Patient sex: M
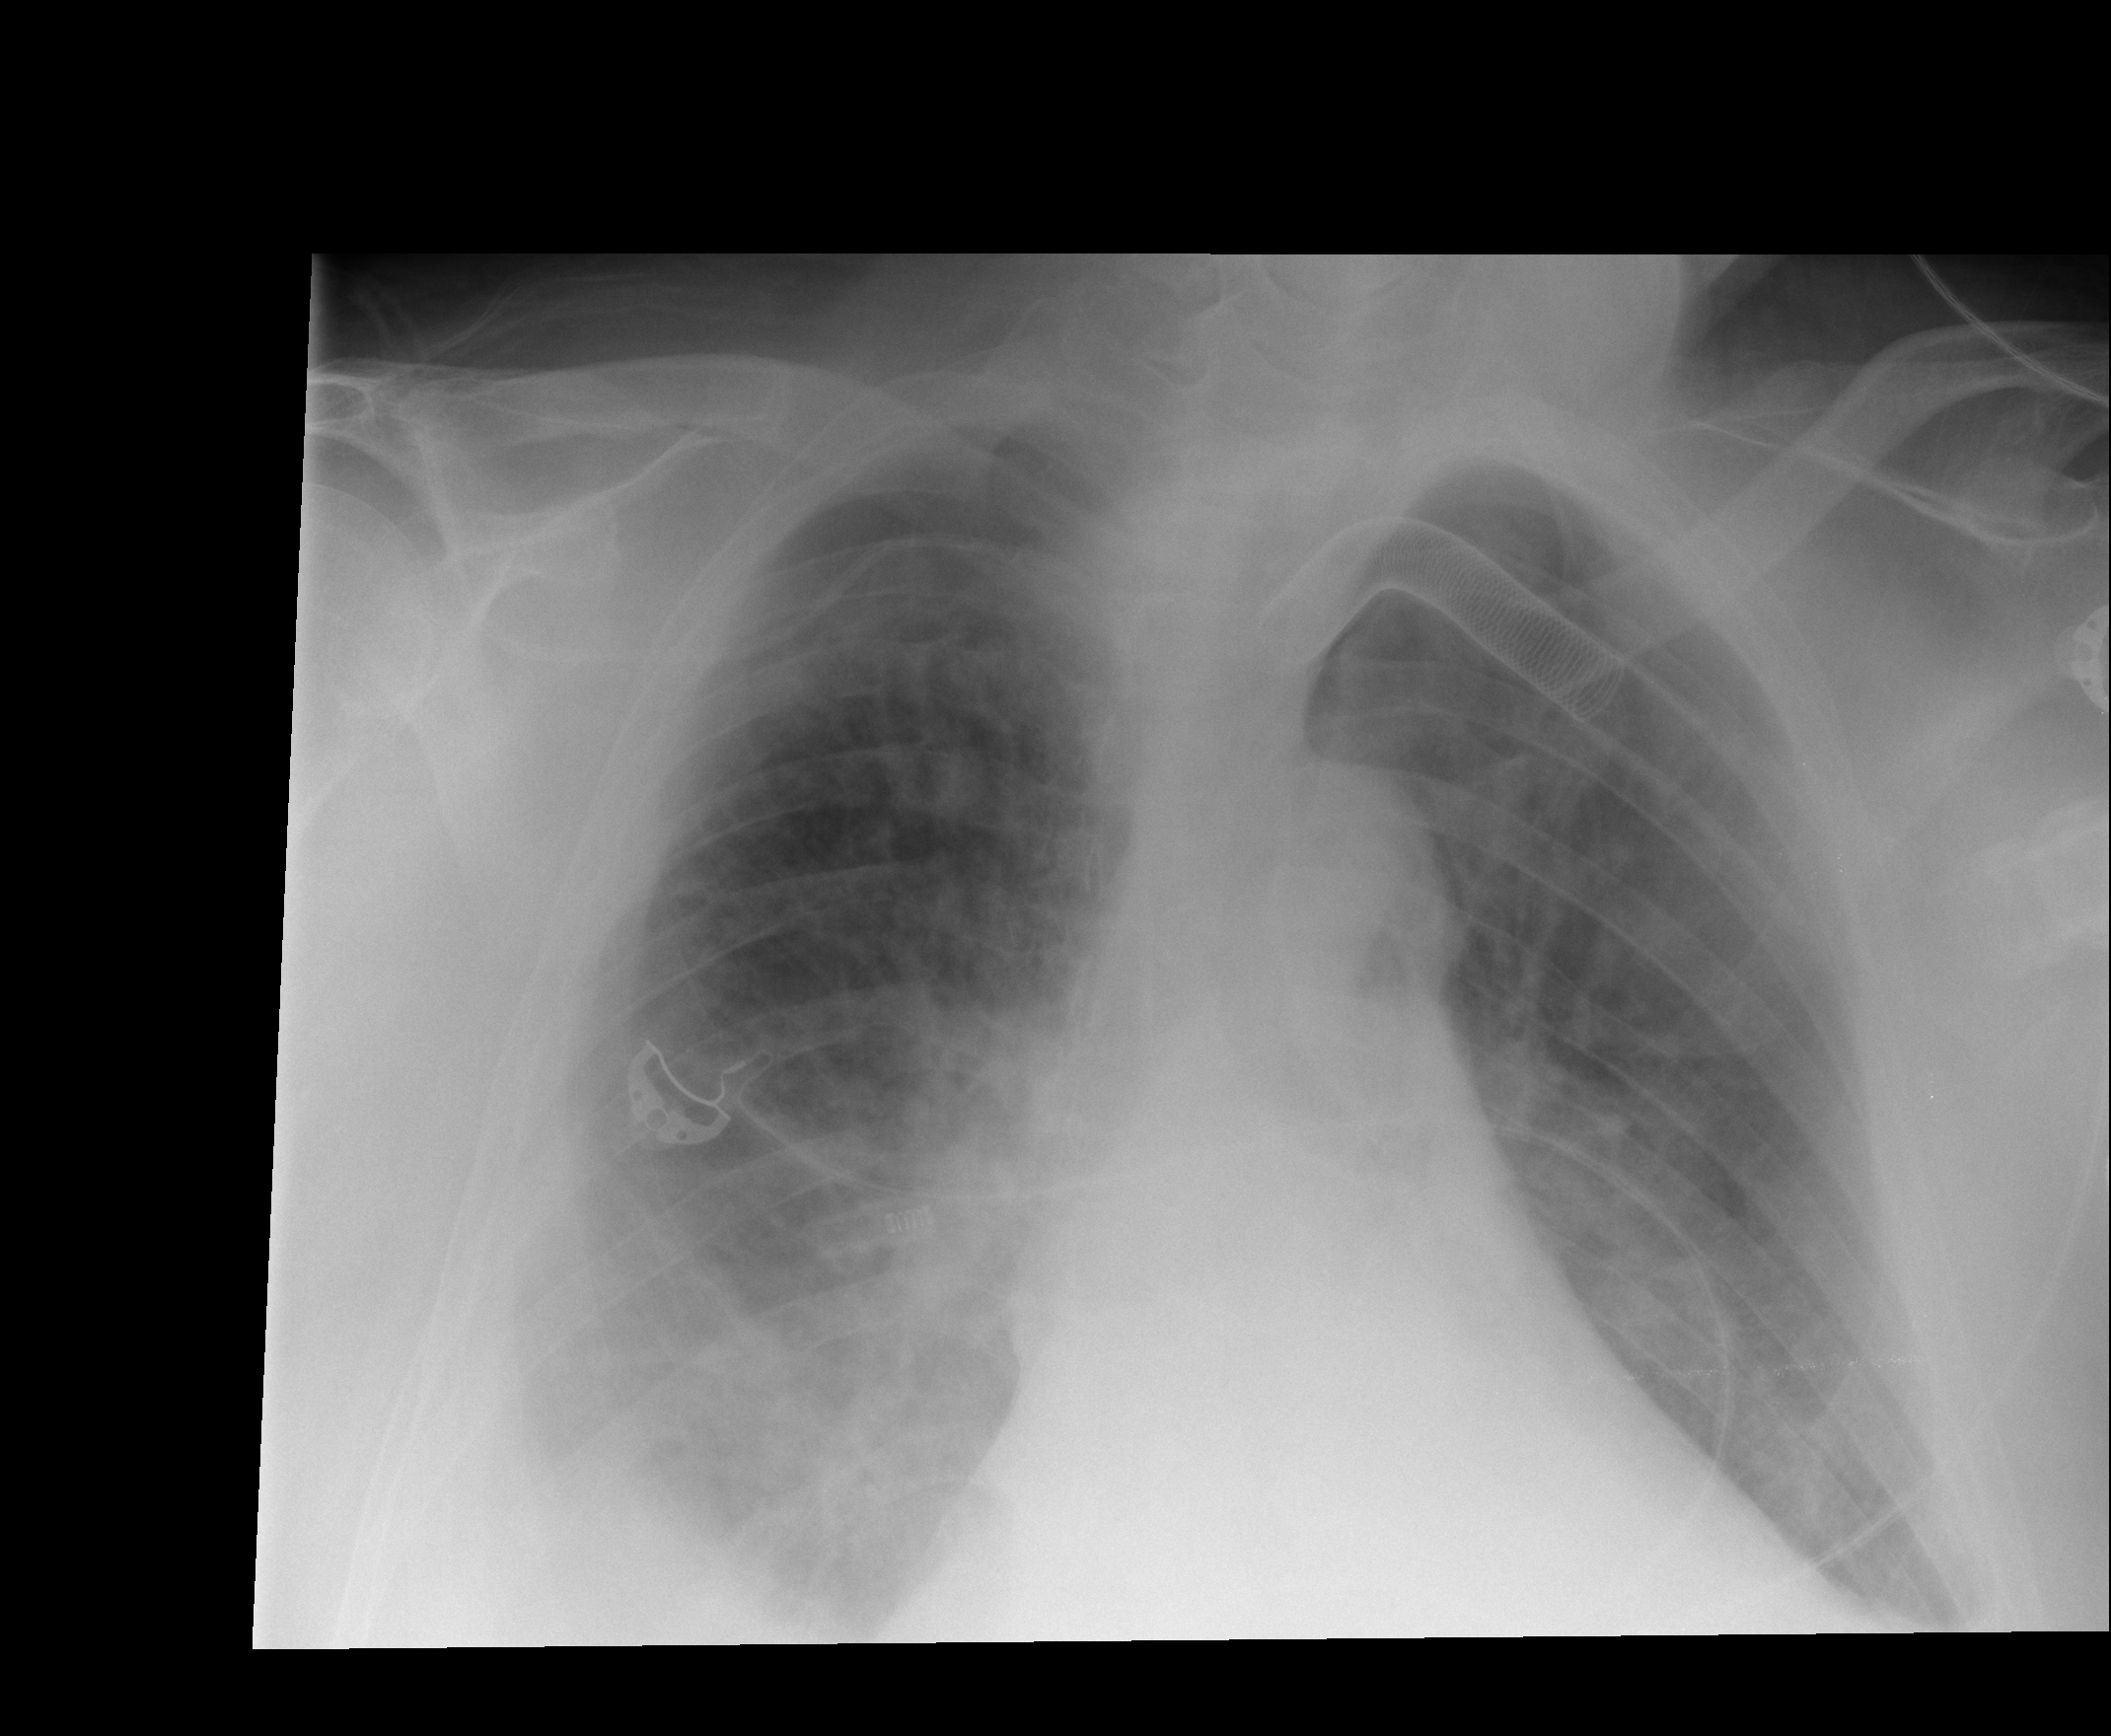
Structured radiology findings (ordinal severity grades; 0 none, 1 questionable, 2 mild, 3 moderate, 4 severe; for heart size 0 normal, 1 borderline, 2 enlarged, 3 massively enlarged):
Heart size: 2
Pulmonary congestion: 3
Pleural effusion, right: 3
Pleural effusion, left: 1
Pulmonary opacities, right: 2
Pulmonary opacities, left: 2
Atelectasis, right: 2
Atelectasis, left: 0